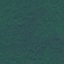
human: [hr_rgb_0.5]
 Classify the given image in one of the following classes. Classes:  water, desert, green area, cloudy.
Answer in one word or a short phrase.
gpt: green area